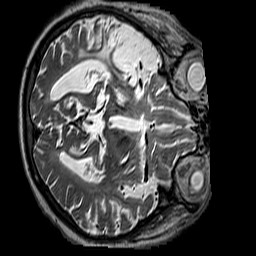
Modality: T2w
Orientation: axial
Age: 73
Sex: male
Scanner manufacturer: siemens
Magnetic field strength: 3 T
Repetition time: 3.2 s
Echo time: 0.212 s